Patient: sex M, age 58
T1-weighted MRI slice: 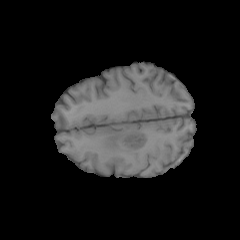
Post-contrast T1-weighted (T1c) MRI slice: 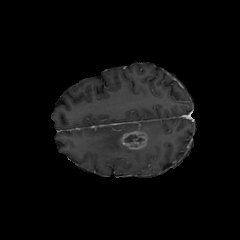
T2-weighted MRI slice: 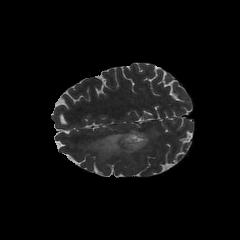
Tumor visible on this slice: yes
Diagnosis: Glioblastoma, IDH-wildtype
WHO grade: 4